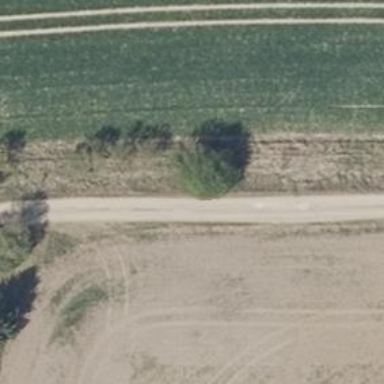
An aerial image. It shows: Track road with grade3 tracktype.